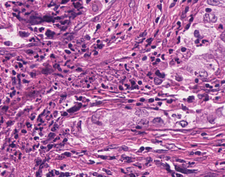
Tumor epithelial tissue: yes
Tumor-associated stroma tissue: yes
Normal tissue: no